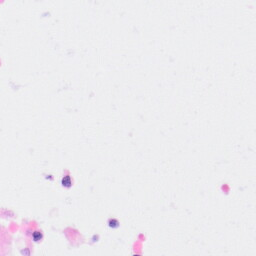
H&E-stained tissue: Kidney